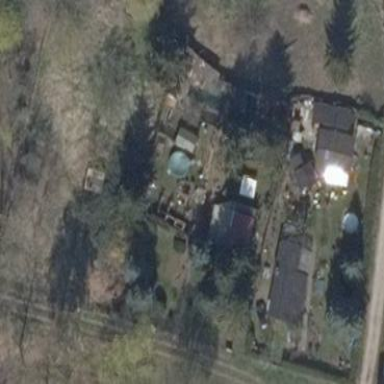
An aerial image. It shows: Allotments area.